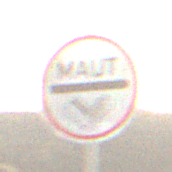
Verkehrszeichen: MautflichtigeStrecke
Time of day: SunriseSunset
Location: Outdoor (RoadRail)
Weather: PartlyCloudy
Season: NotSpecified
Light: Natural